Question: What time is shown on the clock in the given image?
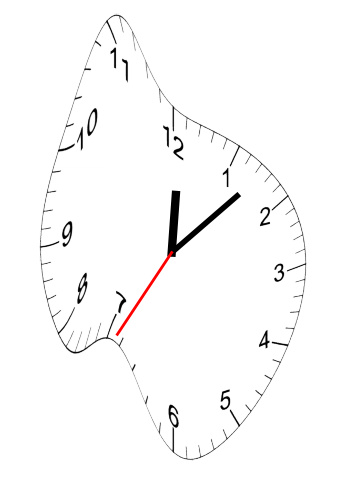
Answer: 12:07:35